Question: I am new to JavaScript. I am trying to write a code to find correlation coefficient by using Pearson Correlation coefficient formula on a very small set of data. Here is the formula for Pearson Correlation Coefficient.

'''
var dataSet = {
bath: [30, 29, 20, 28, 12, 30],
disease: [2, 5, 9, 3, 8]
};
const corRelate = () => {
var m1 = 0,
m2 = 0,
m3 = 0,
m4 = 0,
m5 = 0;
for (var i = 0; i < dataSet.bath.length; i++) {
m2 = m2 + dataSet.bath[i];
m4 = m4 + dataSet.bath[i] * dataSet.bath[i];
}
for (var i = 0; i < dataSet.disease.length; i++) {
m3 = m3 + dataSet.disease[i];
m5 = m5 + dataSet.disease[i] * dataSet.disease[i];
}
for (var i = 0; i < dataSet.bath.length; i++) {
for (var j = 0; j < dataSet.disease.length; j++) {
m1 = m1 + dataSet.bath[i] * dataSet.disease[j];
}
}
const val = (m1 - m2 * m3) / (Math.sqrt(m4 - m2 * m2) * Math.sqrt(m5 - m3 * m3));
return val;
};
const val = corRelate();
console.log(val);
'''
The output of this code is NaN . I think the output from the calculation should be an integer or a floating point number,I don't understand why I am getting NaN as output.
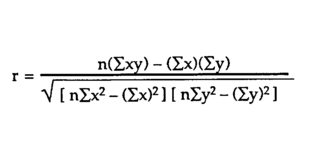
Answer: You are mistaken in your formula, I rewrote your snippet:
'''
const dataSet = {
bath: [30, 29, 20, 28, 12, 30],
disease: [2, 5, 9, 3, 8]
};
const corRelate = () => {
const m1 = dataSet.bath.reduce((m1, bath) => {
return dataSet.disease.reduce((m1, disease) => m1 + bath * disease, m1);
}, 0);
const m2 = dataSet.bath.reduce((m2, item) => m2 + item, 0);
const m4 = dataSet.bath.reduce((m4, item) => m4 + item * item, 0);
const m3 = dataSet.disease.reduce((m3, item) => m3 + item, 0);
const m5 = dataSet.disease.reduce((m5, item) => m5 + item * item, 0);
// here u used Math.sqrt twice "Math.sqrt(m4 - m2 * m2) * Math.sqrt(m5 - m3 * m3)"
return (m1 - m2 * m3) / Math.sqrt((m4 - m2 * m2) * (m5 - m3 * m3));
};
console.log(corRelate());
'''